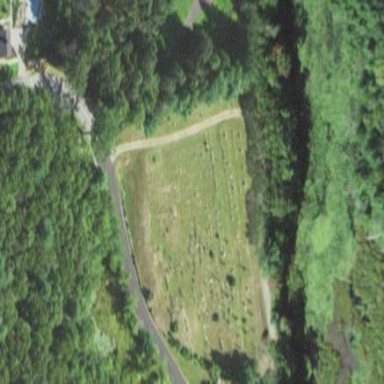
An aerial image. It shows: Cemetery area categorized as cemetery.